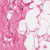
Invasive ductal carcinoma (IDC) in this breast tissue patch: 0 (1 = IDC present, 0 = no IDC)